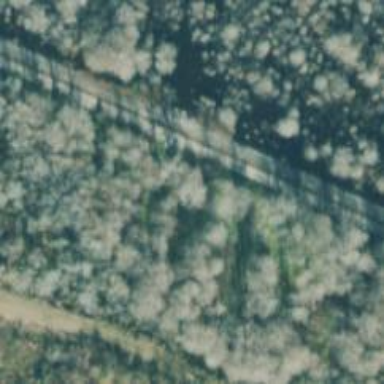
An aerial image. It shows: Railway track.